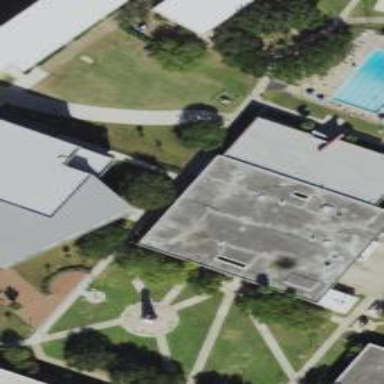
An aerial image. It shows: University building.